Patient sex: M
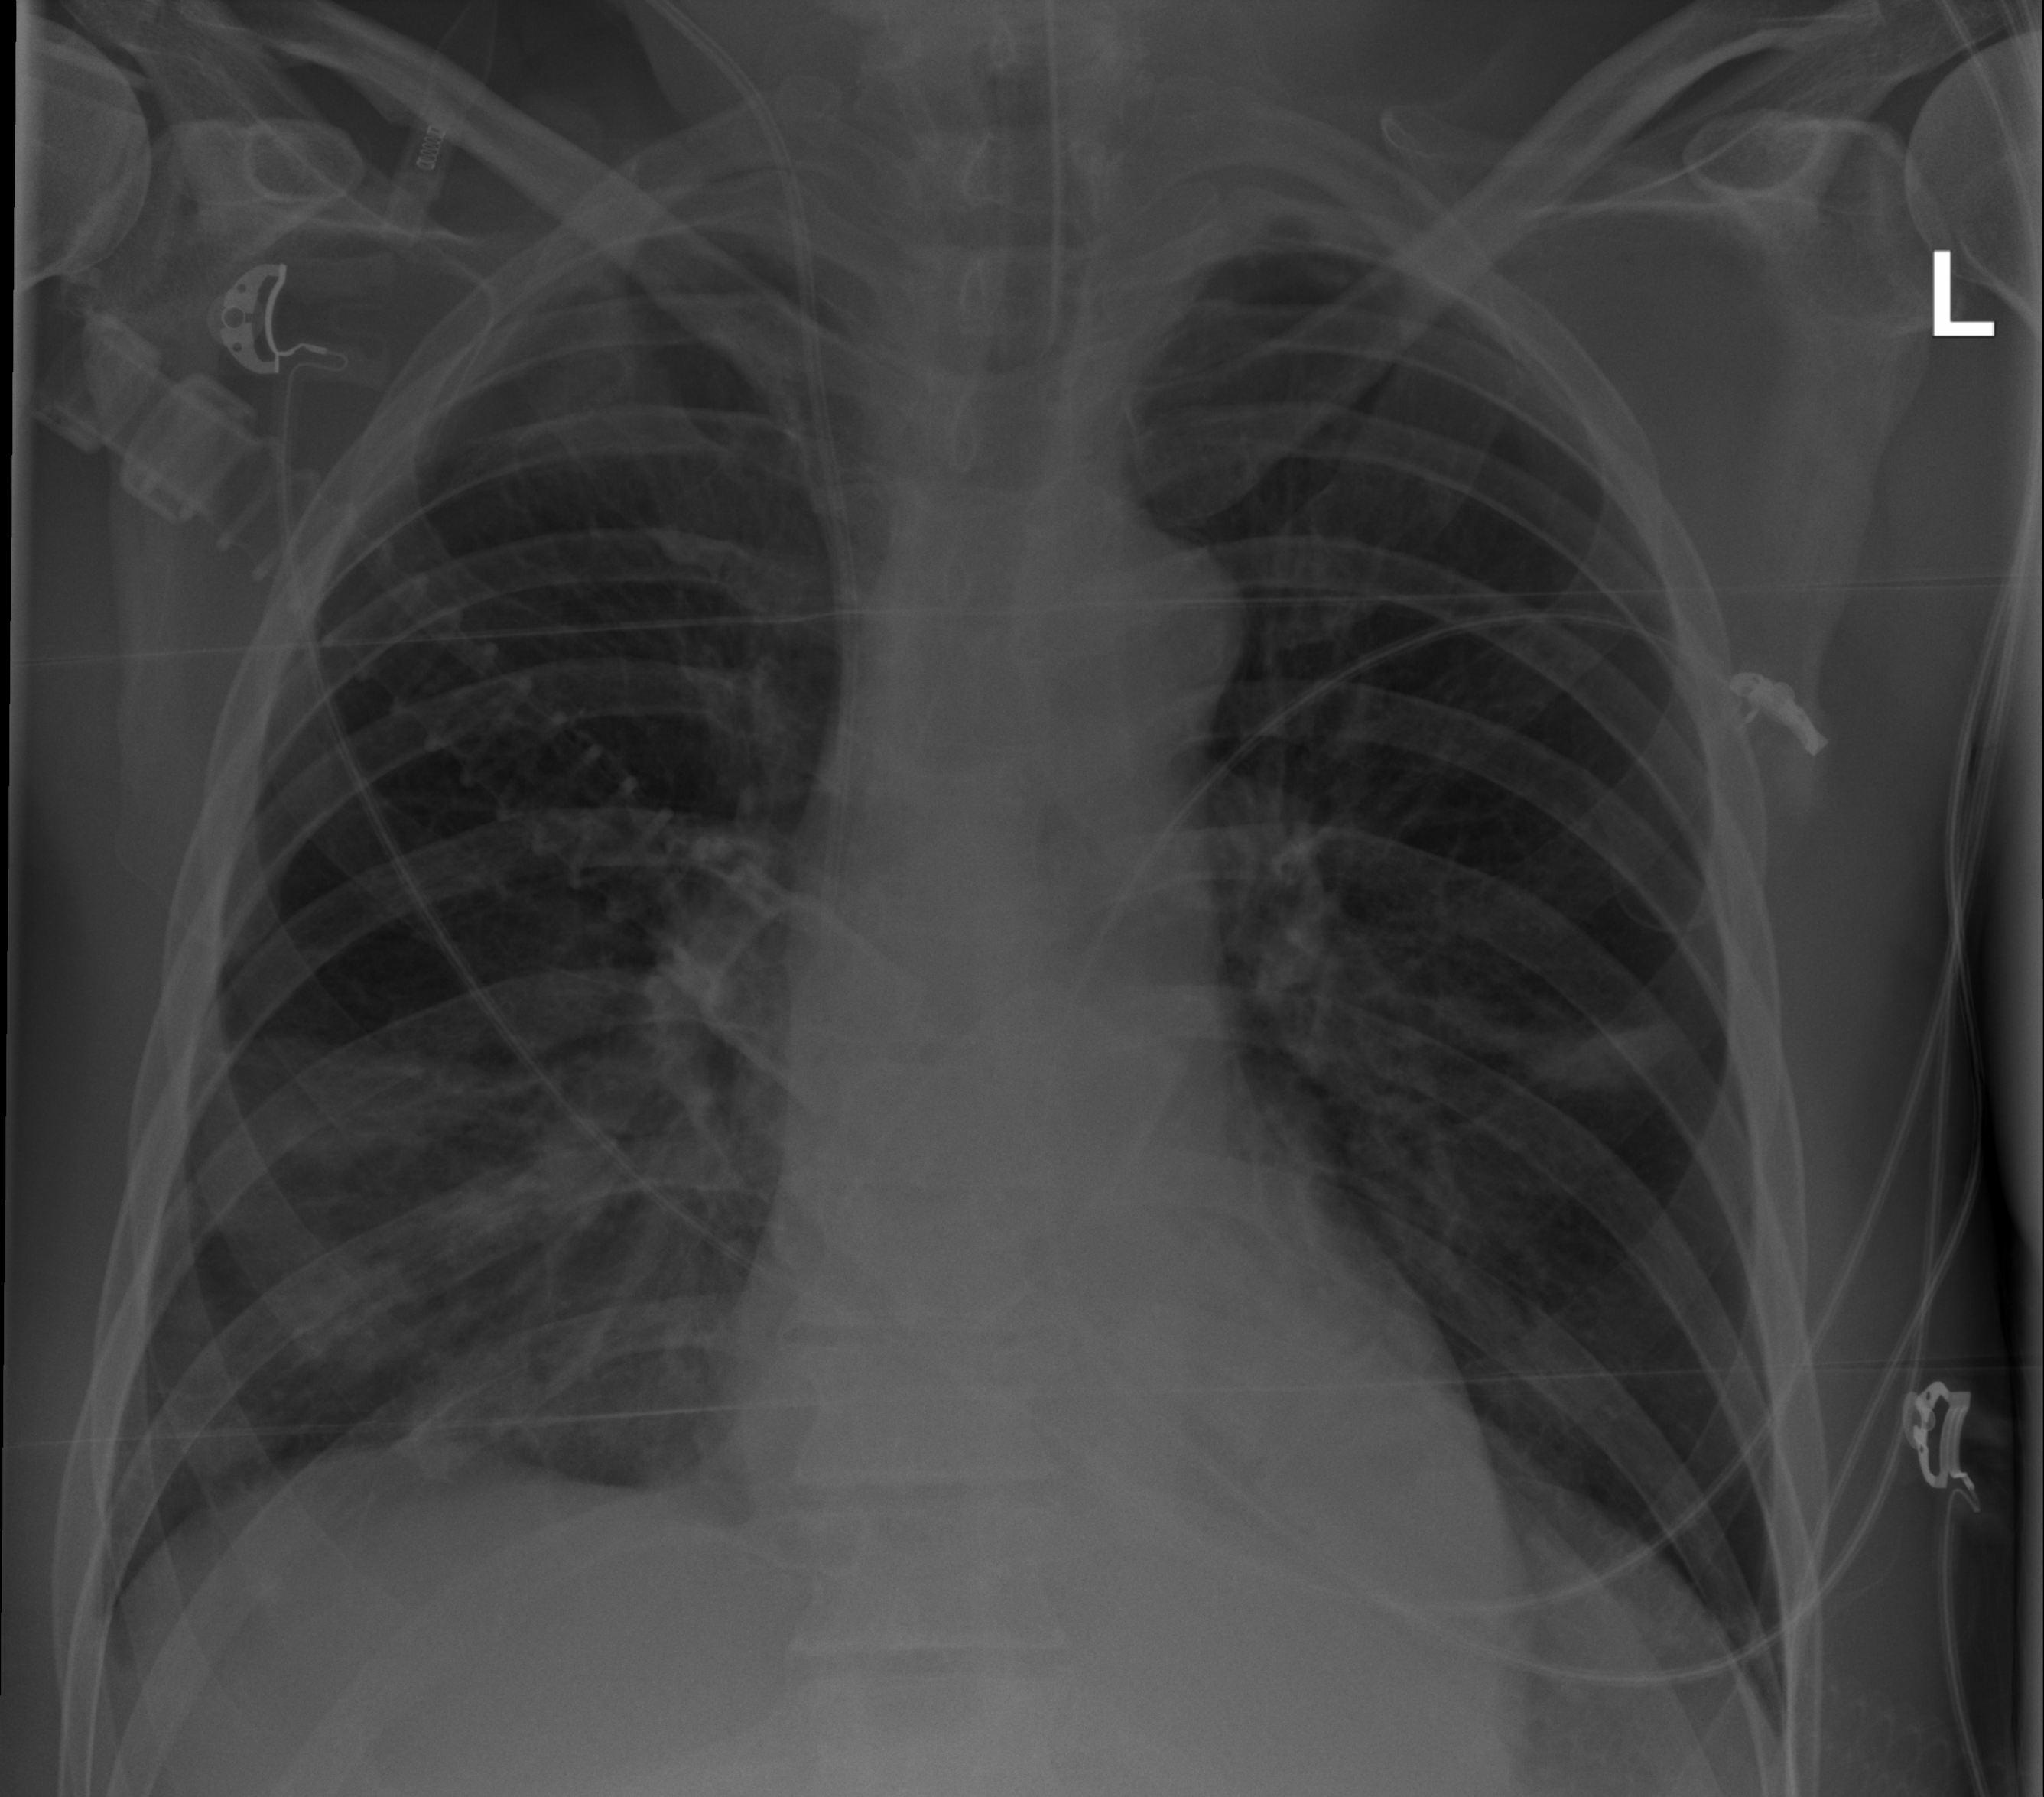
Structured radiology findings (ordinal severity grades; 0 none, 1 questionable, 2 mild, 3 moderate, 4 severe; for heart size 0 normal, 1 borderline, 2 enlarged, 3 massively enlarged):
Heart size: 0
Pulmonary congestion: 0
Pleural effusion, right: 2
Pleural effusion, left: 0
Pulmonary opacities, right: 2
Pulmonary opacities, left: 0
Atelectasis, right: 2
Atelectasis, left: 2